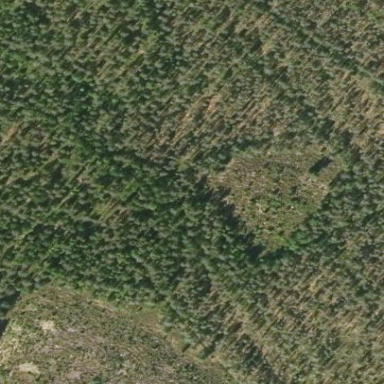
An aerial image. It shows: Needle-leaved woodland.